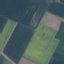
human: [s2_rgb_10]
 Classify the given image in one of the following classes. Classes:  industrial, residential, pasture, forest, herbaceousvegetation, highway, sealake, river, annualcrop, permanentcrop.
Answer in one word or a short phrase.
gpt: AnnualCrop